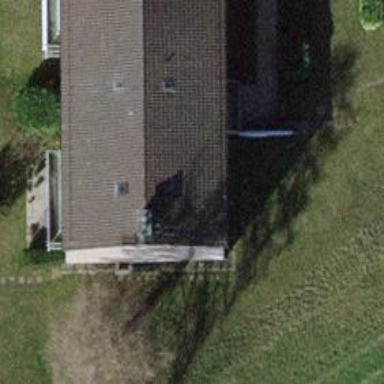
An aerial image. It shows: Pitched roof building.